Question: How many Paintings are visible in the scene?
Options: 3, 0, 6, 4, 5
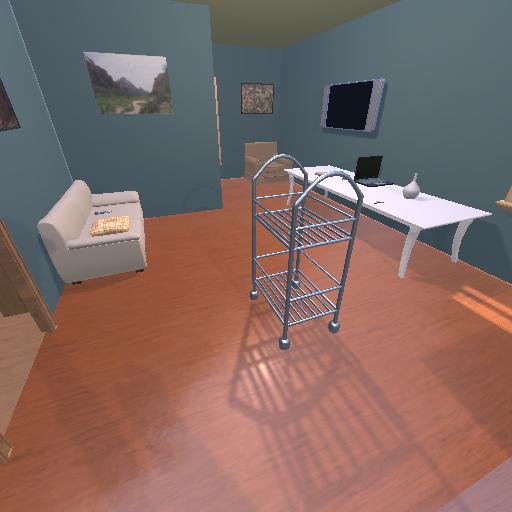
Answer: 3